Question: Count the number of objects in the diagram.
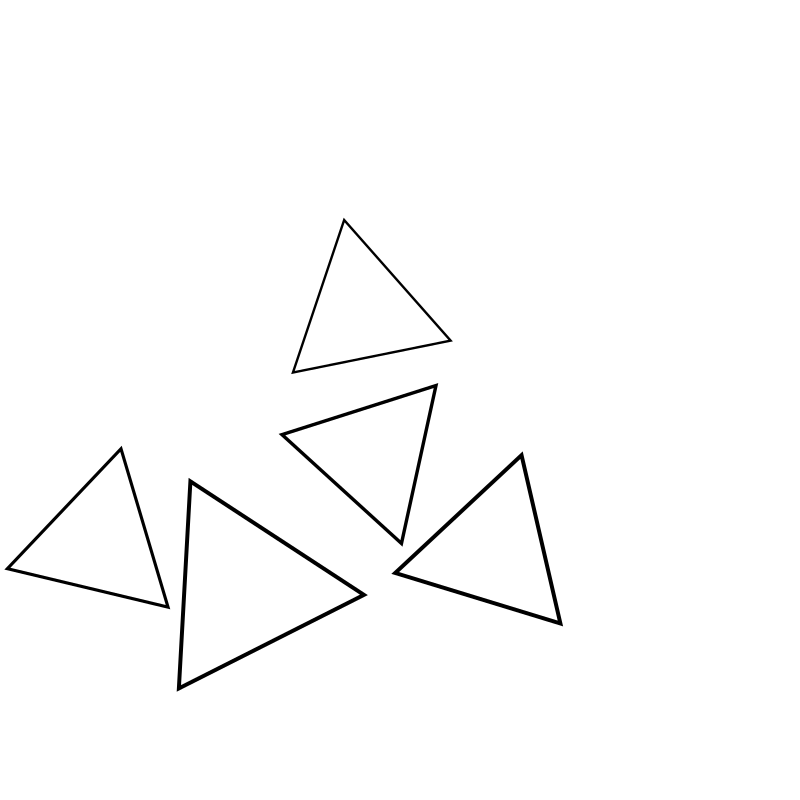
Answer: 5